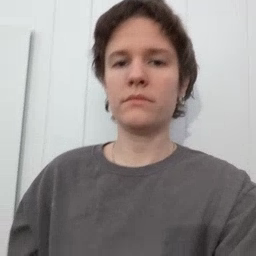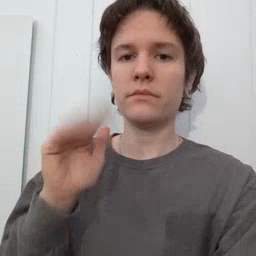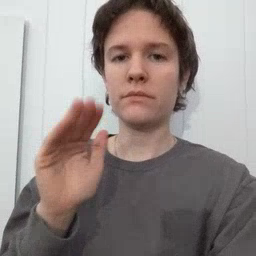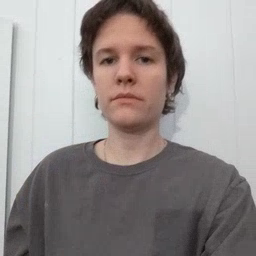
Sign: bye